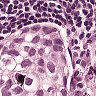
Metastatic tissue present: yes